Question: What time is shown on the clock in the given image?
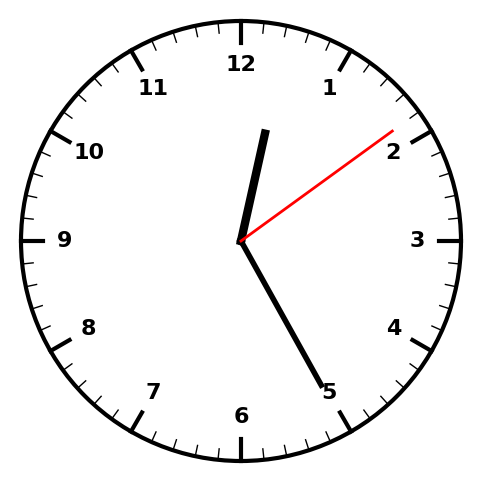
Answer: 12:25:09